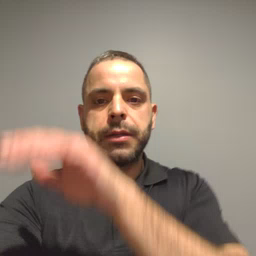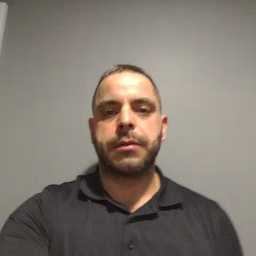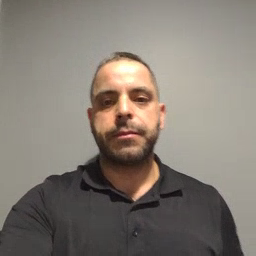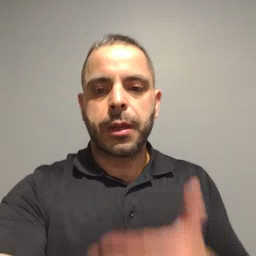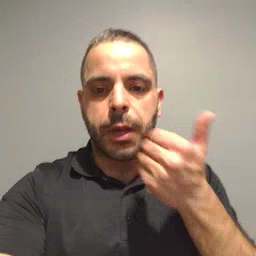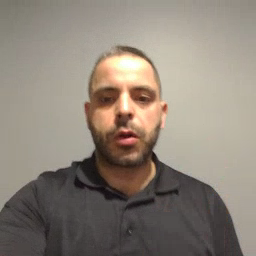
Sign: better